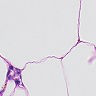
Metastatic tissue present: no